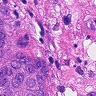
Metastatic tissue present: yes